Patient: sex M, age 71
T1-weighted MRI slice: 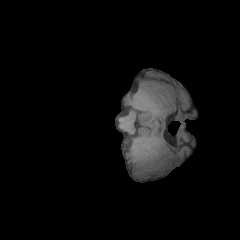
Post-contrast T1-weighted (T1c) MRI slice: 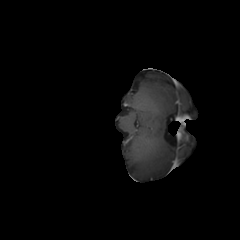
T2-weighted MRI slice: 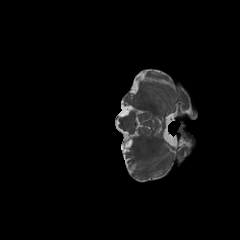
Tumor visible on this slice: no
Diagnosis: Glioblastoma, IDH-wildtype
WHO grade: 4